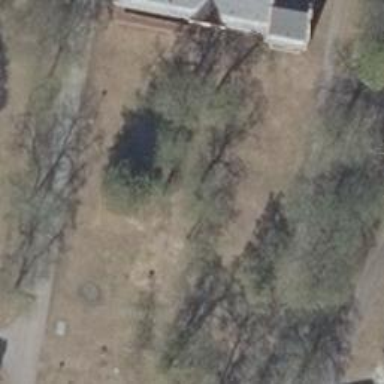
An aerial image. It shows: Semi-evergreen tree with broadleaved leaves.